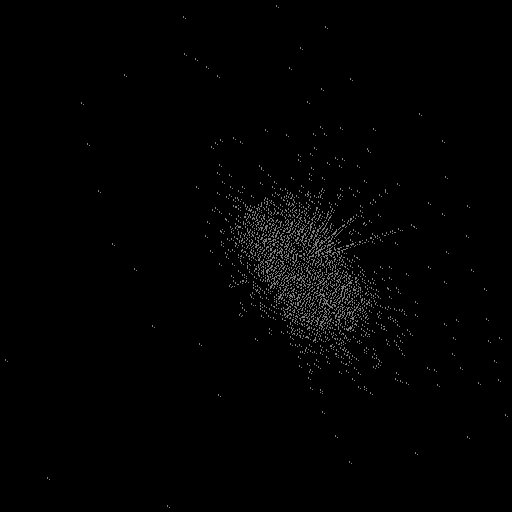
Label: supernova